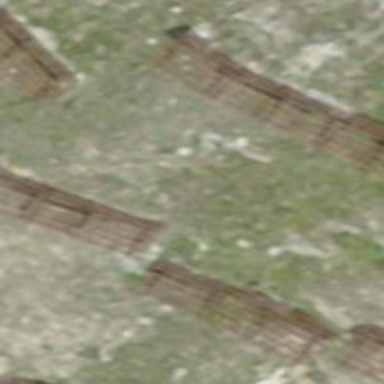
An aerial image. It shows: Snow fence.